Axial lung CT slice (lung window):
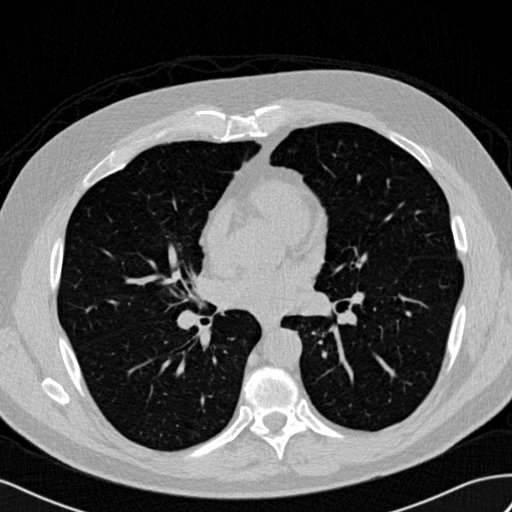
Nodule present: no